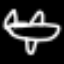
Label: airplane